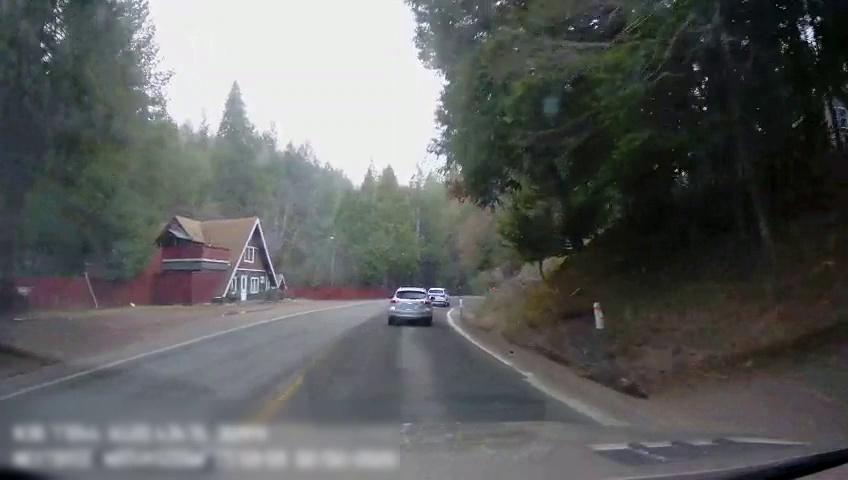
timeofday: Day
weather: Cloudy
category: Drivable Space
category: Vehicles | SUV
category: Vehicles | SUV
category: Lanes | Alternate Lane
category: Lanes | Current Lane
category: Lanes | Opposite Lane
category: Lanes | Opposite Lane